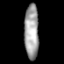
Tissue: prostate
Cell type: Fibroblasts
Senescence score: 0.7585
Nuclear area (px): 777
Mean DAPI intensity: 160.266